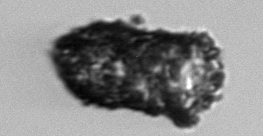
Label: Tintinnopsis